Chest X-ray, PA view. Patient: 73 years old, sex M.
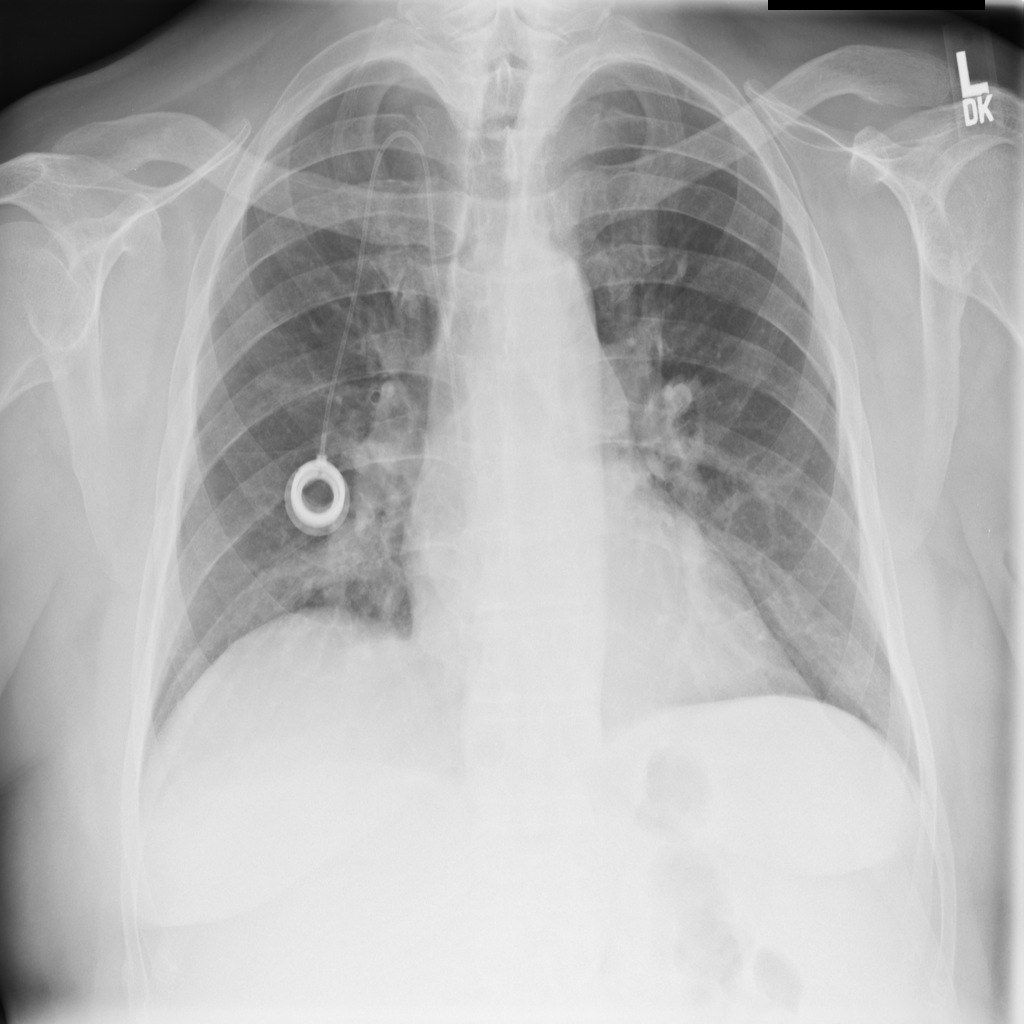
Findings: Emphysema